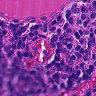
Metastatic tissue present: no